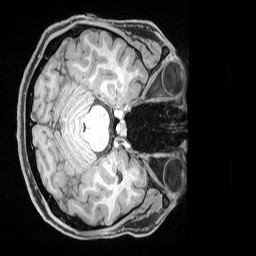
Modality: T1w
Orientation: axial
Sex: male
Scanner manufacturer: siemens
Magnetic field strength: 3 T
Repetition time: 2.53 s
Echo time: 0.00169 s